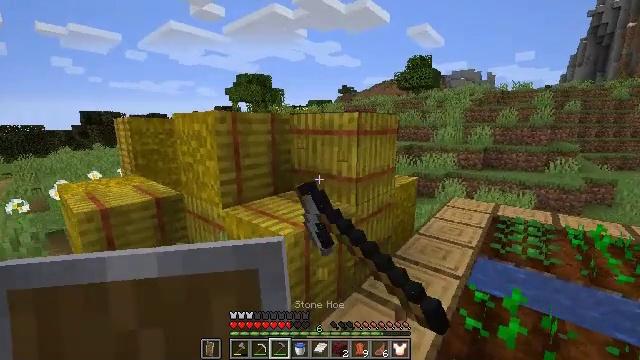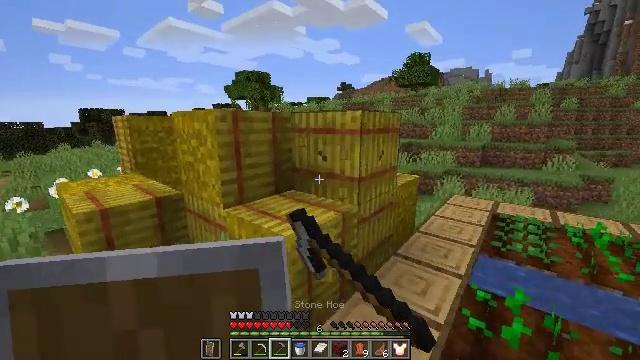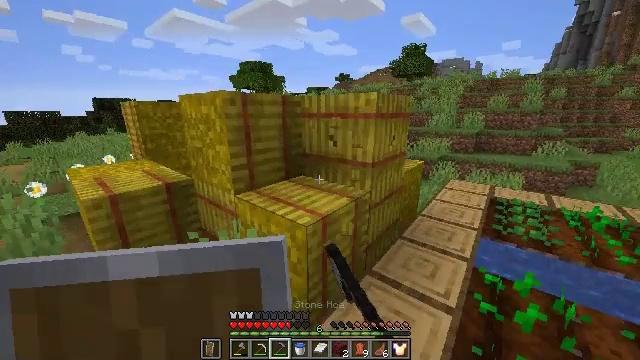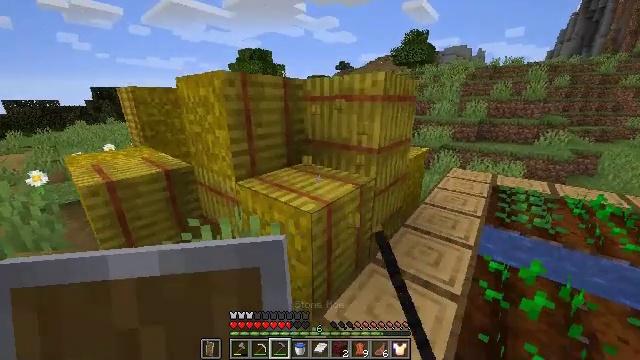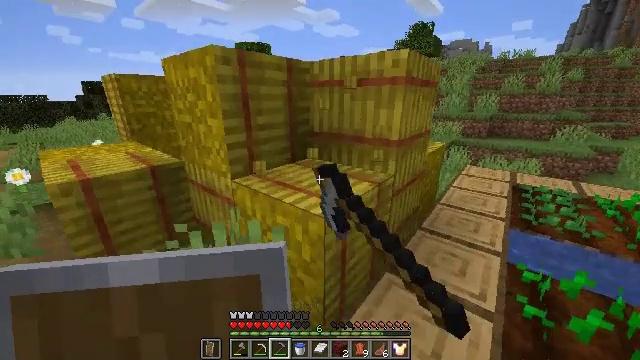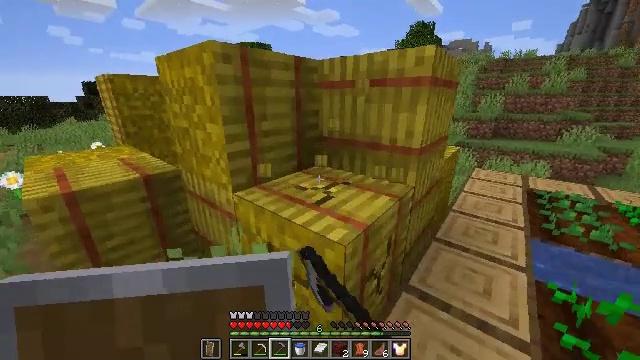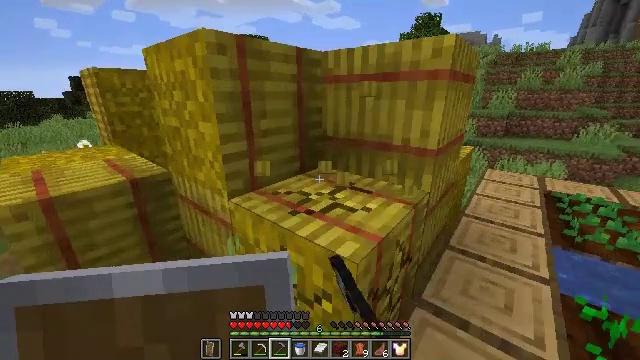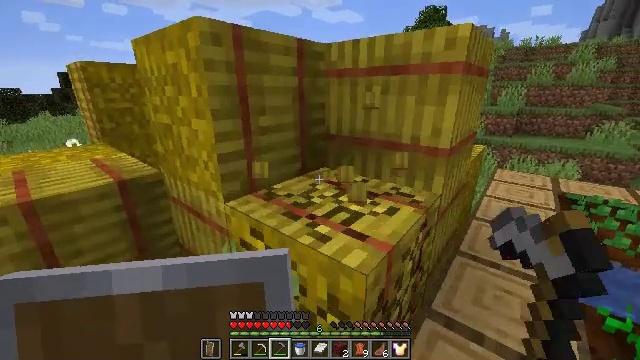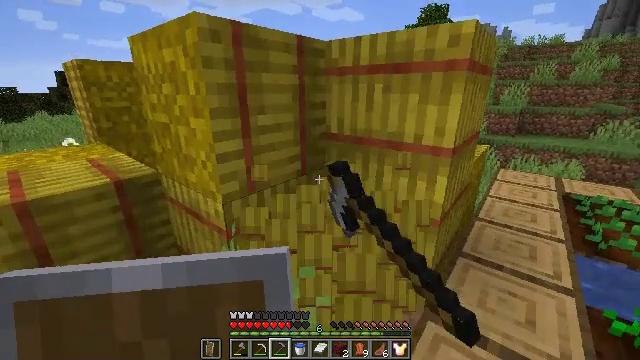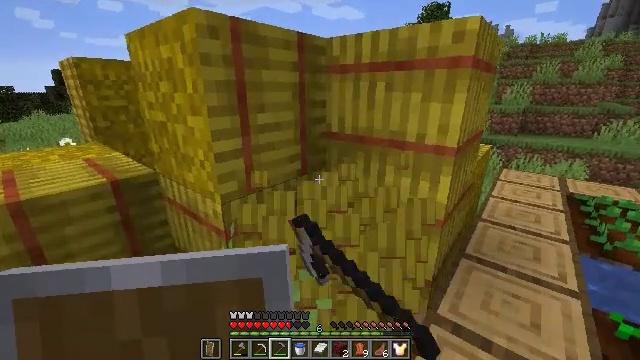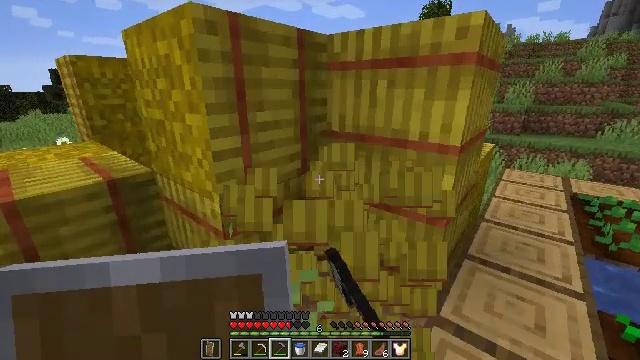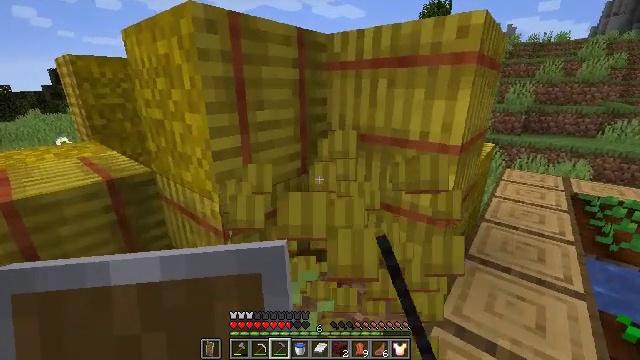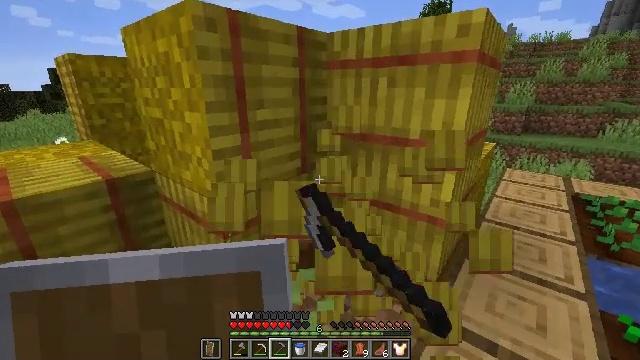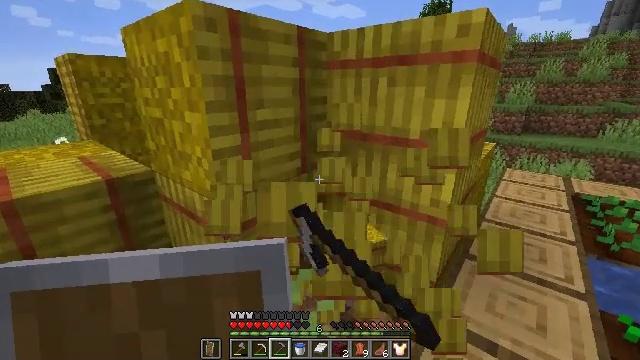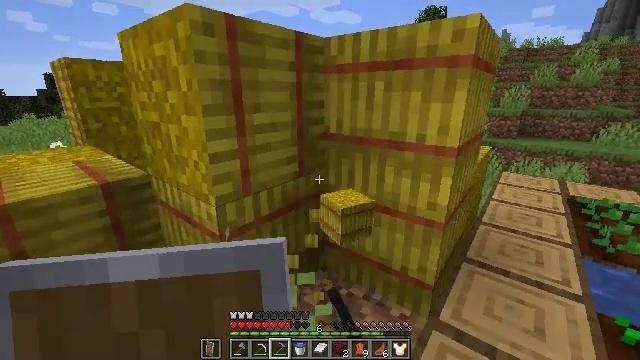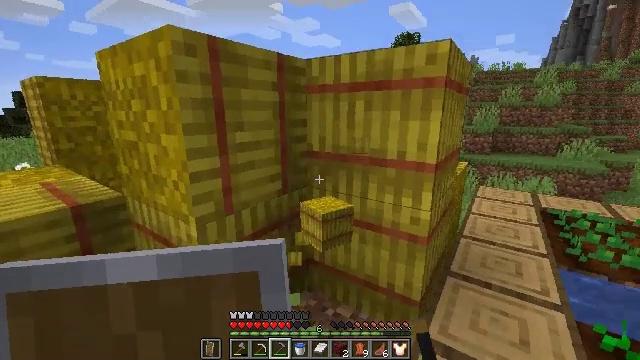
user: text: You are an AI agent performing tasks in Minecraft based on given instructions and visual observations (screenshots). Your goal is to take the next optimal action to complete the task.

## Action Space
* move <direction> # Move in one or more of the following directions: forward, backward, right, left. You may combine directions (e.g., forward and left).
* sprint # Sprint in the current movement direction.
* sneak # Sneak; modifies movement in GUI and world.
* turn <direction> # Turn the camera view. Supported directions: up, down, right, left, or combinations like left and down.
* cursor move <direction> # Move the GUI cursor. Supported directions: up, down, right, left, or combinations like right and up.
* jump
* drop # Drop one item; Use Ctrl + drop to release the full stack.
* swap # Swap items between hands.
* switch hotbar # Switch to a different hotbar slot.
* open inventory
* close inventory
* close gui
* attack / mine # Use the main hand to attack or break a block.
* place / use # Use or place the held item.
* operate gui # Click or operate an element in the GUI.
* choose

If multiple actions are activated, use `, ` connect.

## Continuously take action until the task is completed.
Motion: motion action
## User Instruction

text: Harvest hay blocks from the village.
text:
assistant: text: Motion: move forward, sprint, attack / mine
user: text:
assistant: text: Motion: move forward, sprint, turn down, attack / mine
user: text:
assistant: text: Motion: move forward, sprint, turn down, attack / mine
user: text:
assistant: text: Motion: move forward, attack / mine
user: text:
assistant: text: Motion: attack / mine
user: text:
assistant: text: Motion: attack / mine
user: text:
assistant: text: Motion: attack / mine
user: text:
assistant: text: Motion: attack / mine
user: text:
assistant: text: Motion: attack / mine
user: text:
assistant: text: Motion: attack / mine
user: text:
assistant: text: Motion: attack / mine
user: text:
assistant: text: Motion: attack / mine
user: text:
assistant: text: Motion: attack / mine
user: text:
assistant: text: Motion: attack / mine
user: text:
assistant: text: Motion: turn right and up, attack / mine
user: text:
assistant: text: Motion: turn right and up, attack / mine
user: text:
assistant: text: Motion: attack / mine
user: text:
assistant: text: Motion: attack / mine
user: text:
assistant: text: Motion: attack / mine
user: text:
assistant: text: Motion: attack / mine
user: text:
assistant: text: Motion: attack / mine
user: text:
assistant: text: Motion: attack / mine
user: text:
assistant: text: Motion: turn right, attack / mine
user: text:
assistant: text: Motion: turn right and down, attack / mine
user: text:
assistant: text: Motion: turn down, attack / mine
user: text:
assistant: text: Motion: turn down, attack / mine
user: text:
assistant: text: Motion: attack / mine
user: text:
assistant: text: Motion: attack / mine
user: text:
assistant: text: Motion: attack / mine
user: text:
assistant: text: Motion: move forward, attack / mine